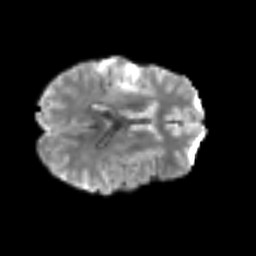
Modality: T2w
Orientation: axial
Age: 68
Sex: female
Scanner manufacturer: siemens
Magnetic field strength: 3 T
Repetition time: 6.1 s
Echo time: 0.101 s